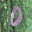
Label: 0